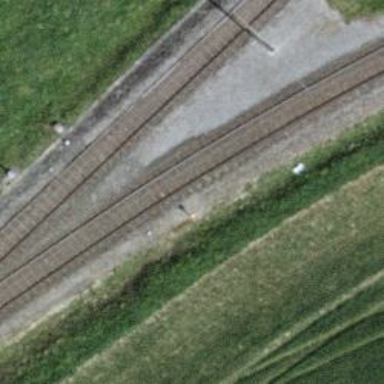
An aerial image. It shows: Railway yard.